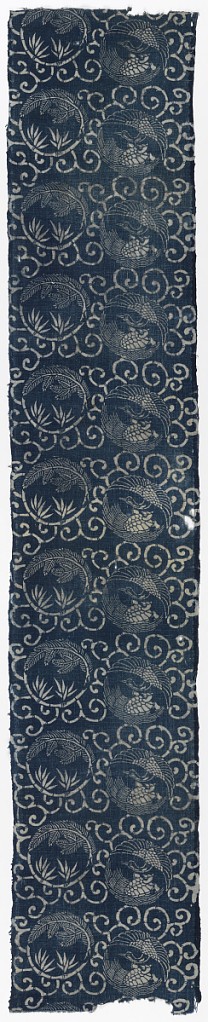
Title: Textile
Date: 19th century
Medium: cotton Technique: plain weave, indigo dyed, resist applied with stencil (katazome)
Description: Stencil resist (katazome) textile with two columns of circles, one containing birds, the other leaves and stems. Surrounded by curling tendrils. Ivory design on blue ground.